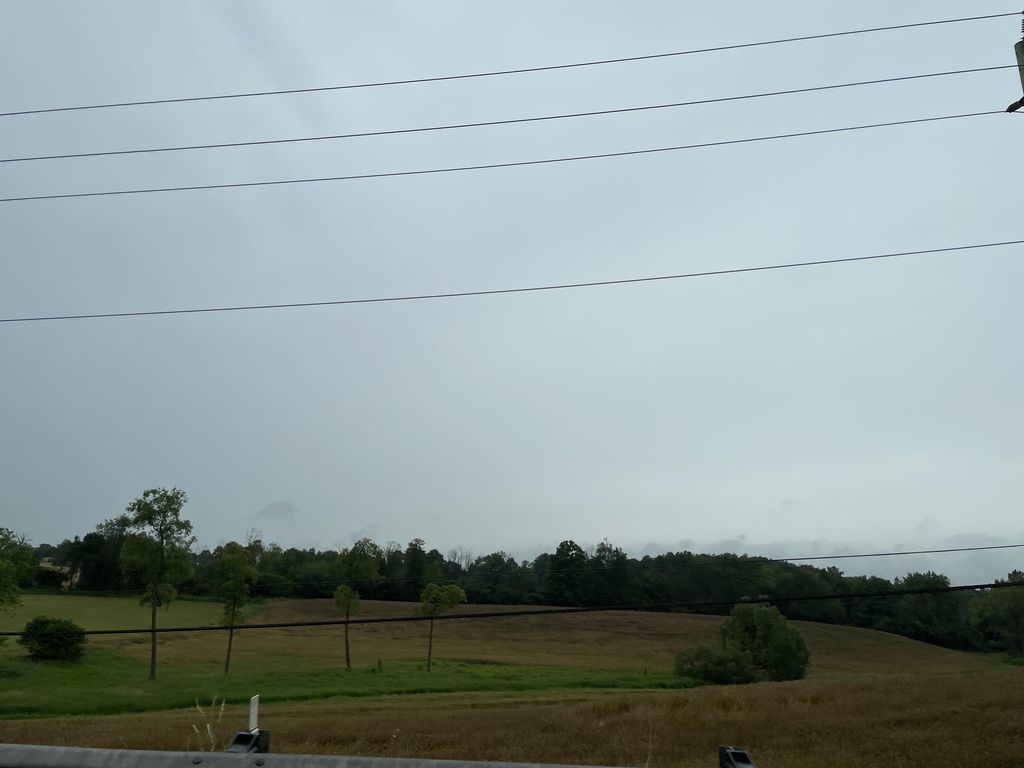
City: kitchener-waterloo